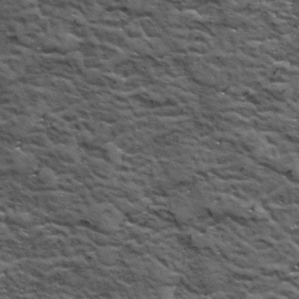
Label: frost